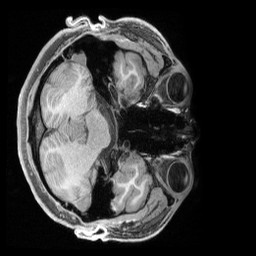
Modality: T1w
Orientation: axial
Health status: healthy
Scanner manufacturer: siemens
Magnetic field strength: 3 T
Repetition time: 2.4 s
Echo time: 0.00201 s